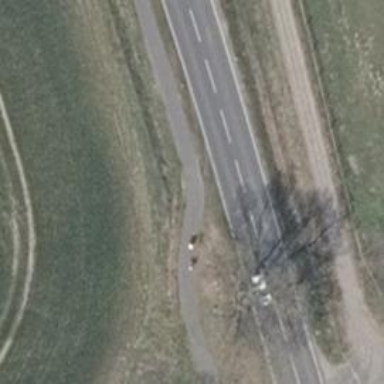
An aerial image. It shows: Secondary road with asphalt surface.